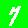
Digit: 7